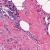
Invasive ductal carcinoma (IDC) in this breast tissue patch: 0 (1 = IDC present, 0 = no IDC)